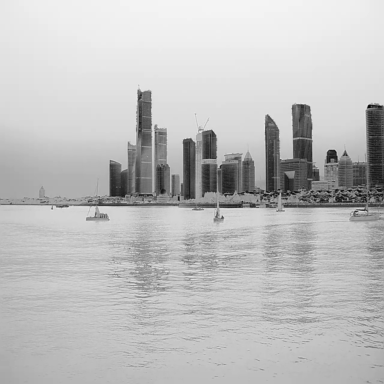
There are seven objects shown in the infrared image, including six sailboats, and a container_ship.